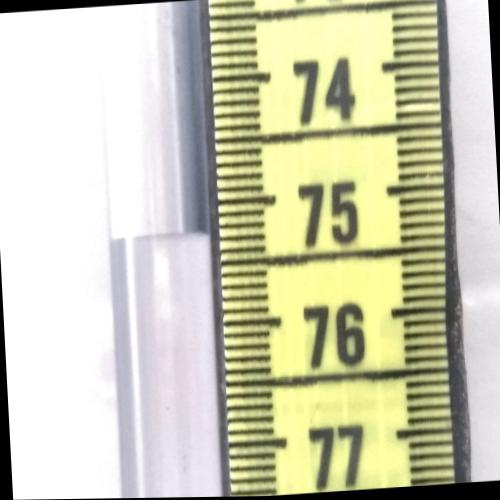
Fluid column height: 75.2 cm